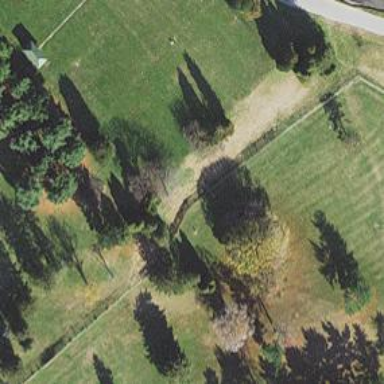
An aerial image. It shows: Disc golf hole.